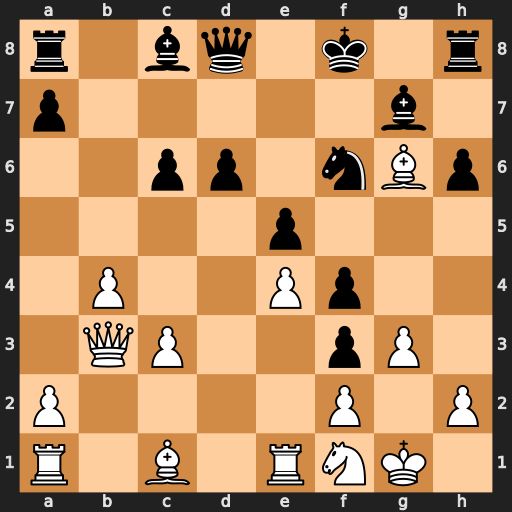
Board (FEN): r1bq1k1r/p5b1/2pp1nBp/4p3/1P2Pp2/1QP2pP1/P4P1P/R1B1RNK1
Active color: w
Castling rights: -
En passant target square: -
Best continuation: Qf7#